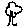
Label: tree